Field crop: maize
Growth stage: 2
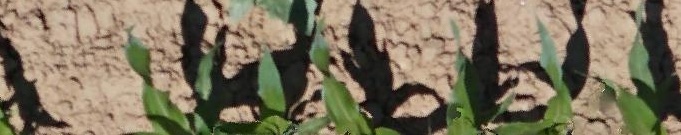
Species: maize